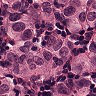
Metastatic tissue present: yes